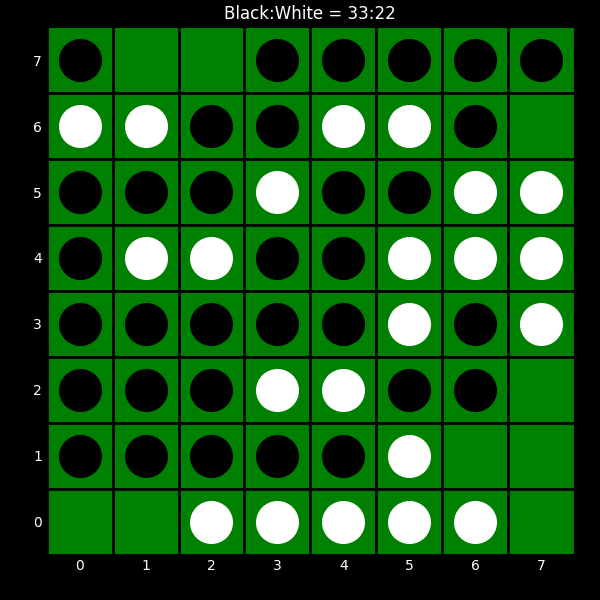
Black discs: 33
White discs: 22